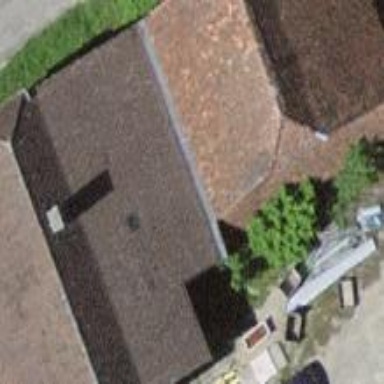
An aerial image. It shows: Residential building.